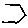
Label: hexagon